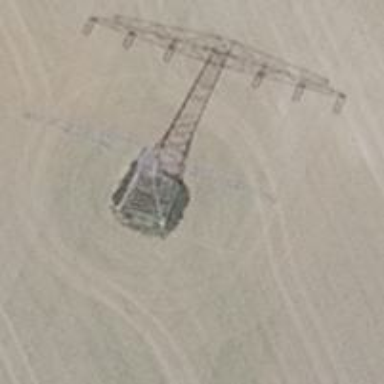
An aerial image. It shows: Power line is depicted.